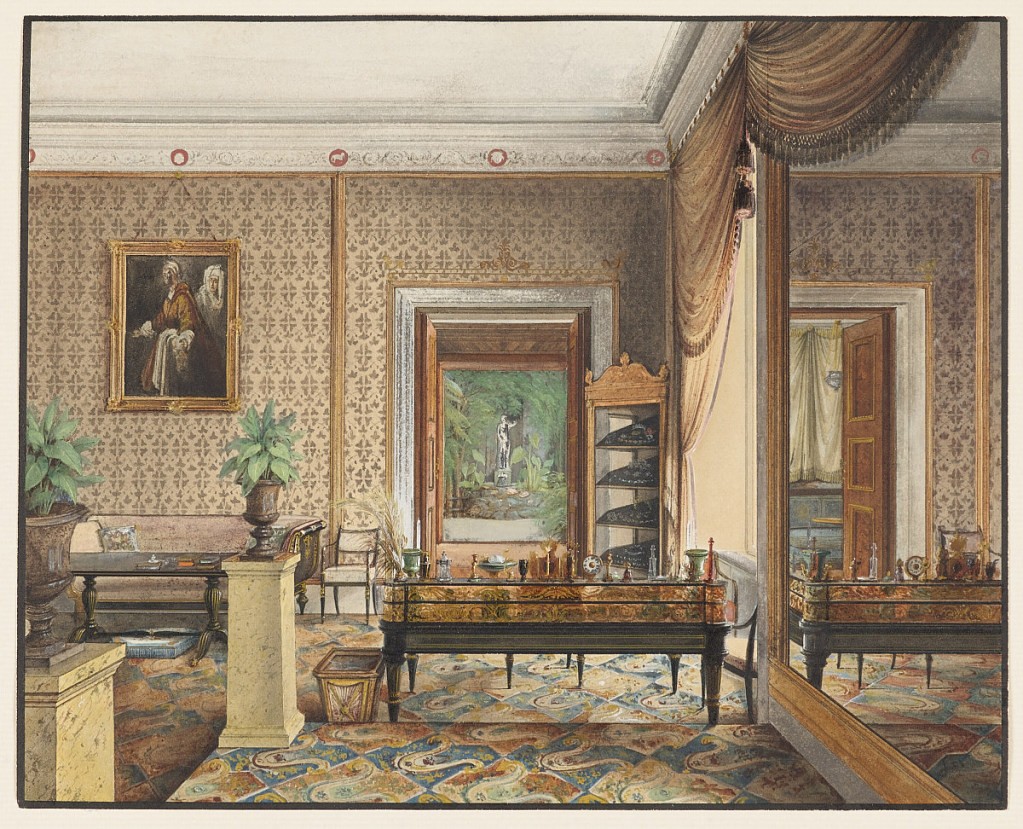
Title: The Study of Prince Karl of Prussia
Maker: Eduard Gaertner, 1801 – 1877
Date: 1848
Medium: Brush and watercolor over graphite on paper
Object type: Drawing
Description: This view of Prince Karl of Prussia's study in the Ordenspalais. Berlin reflects the Mooresque style in the patterned carpet, drapery and cushioned banquettes reflected in the large mirror at the right. The walls are lined in a textile patterned on a Gothic Revival motif. The focal point of the room is a large Schinkel-designed galleried desk inset with panels of amber-colored molded glass; a top shelf displays a collection of vases, bottles and other treasures. On the left, two marble plinths holding potted plants possibly serve as a room divider. A copy or version of Cristofano Allori's Judith with the Head of Holofernes, in a frame designed by Schinkel, hangs on the wall at the left rear.